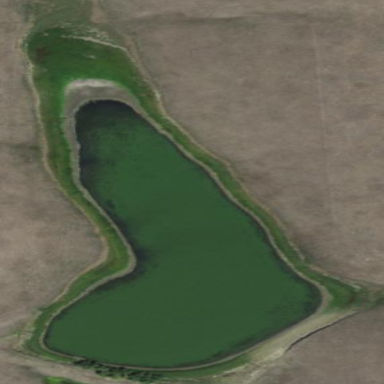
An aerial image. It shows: Reservoir of natural water.